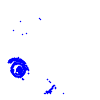
Particle: electron